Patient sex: M
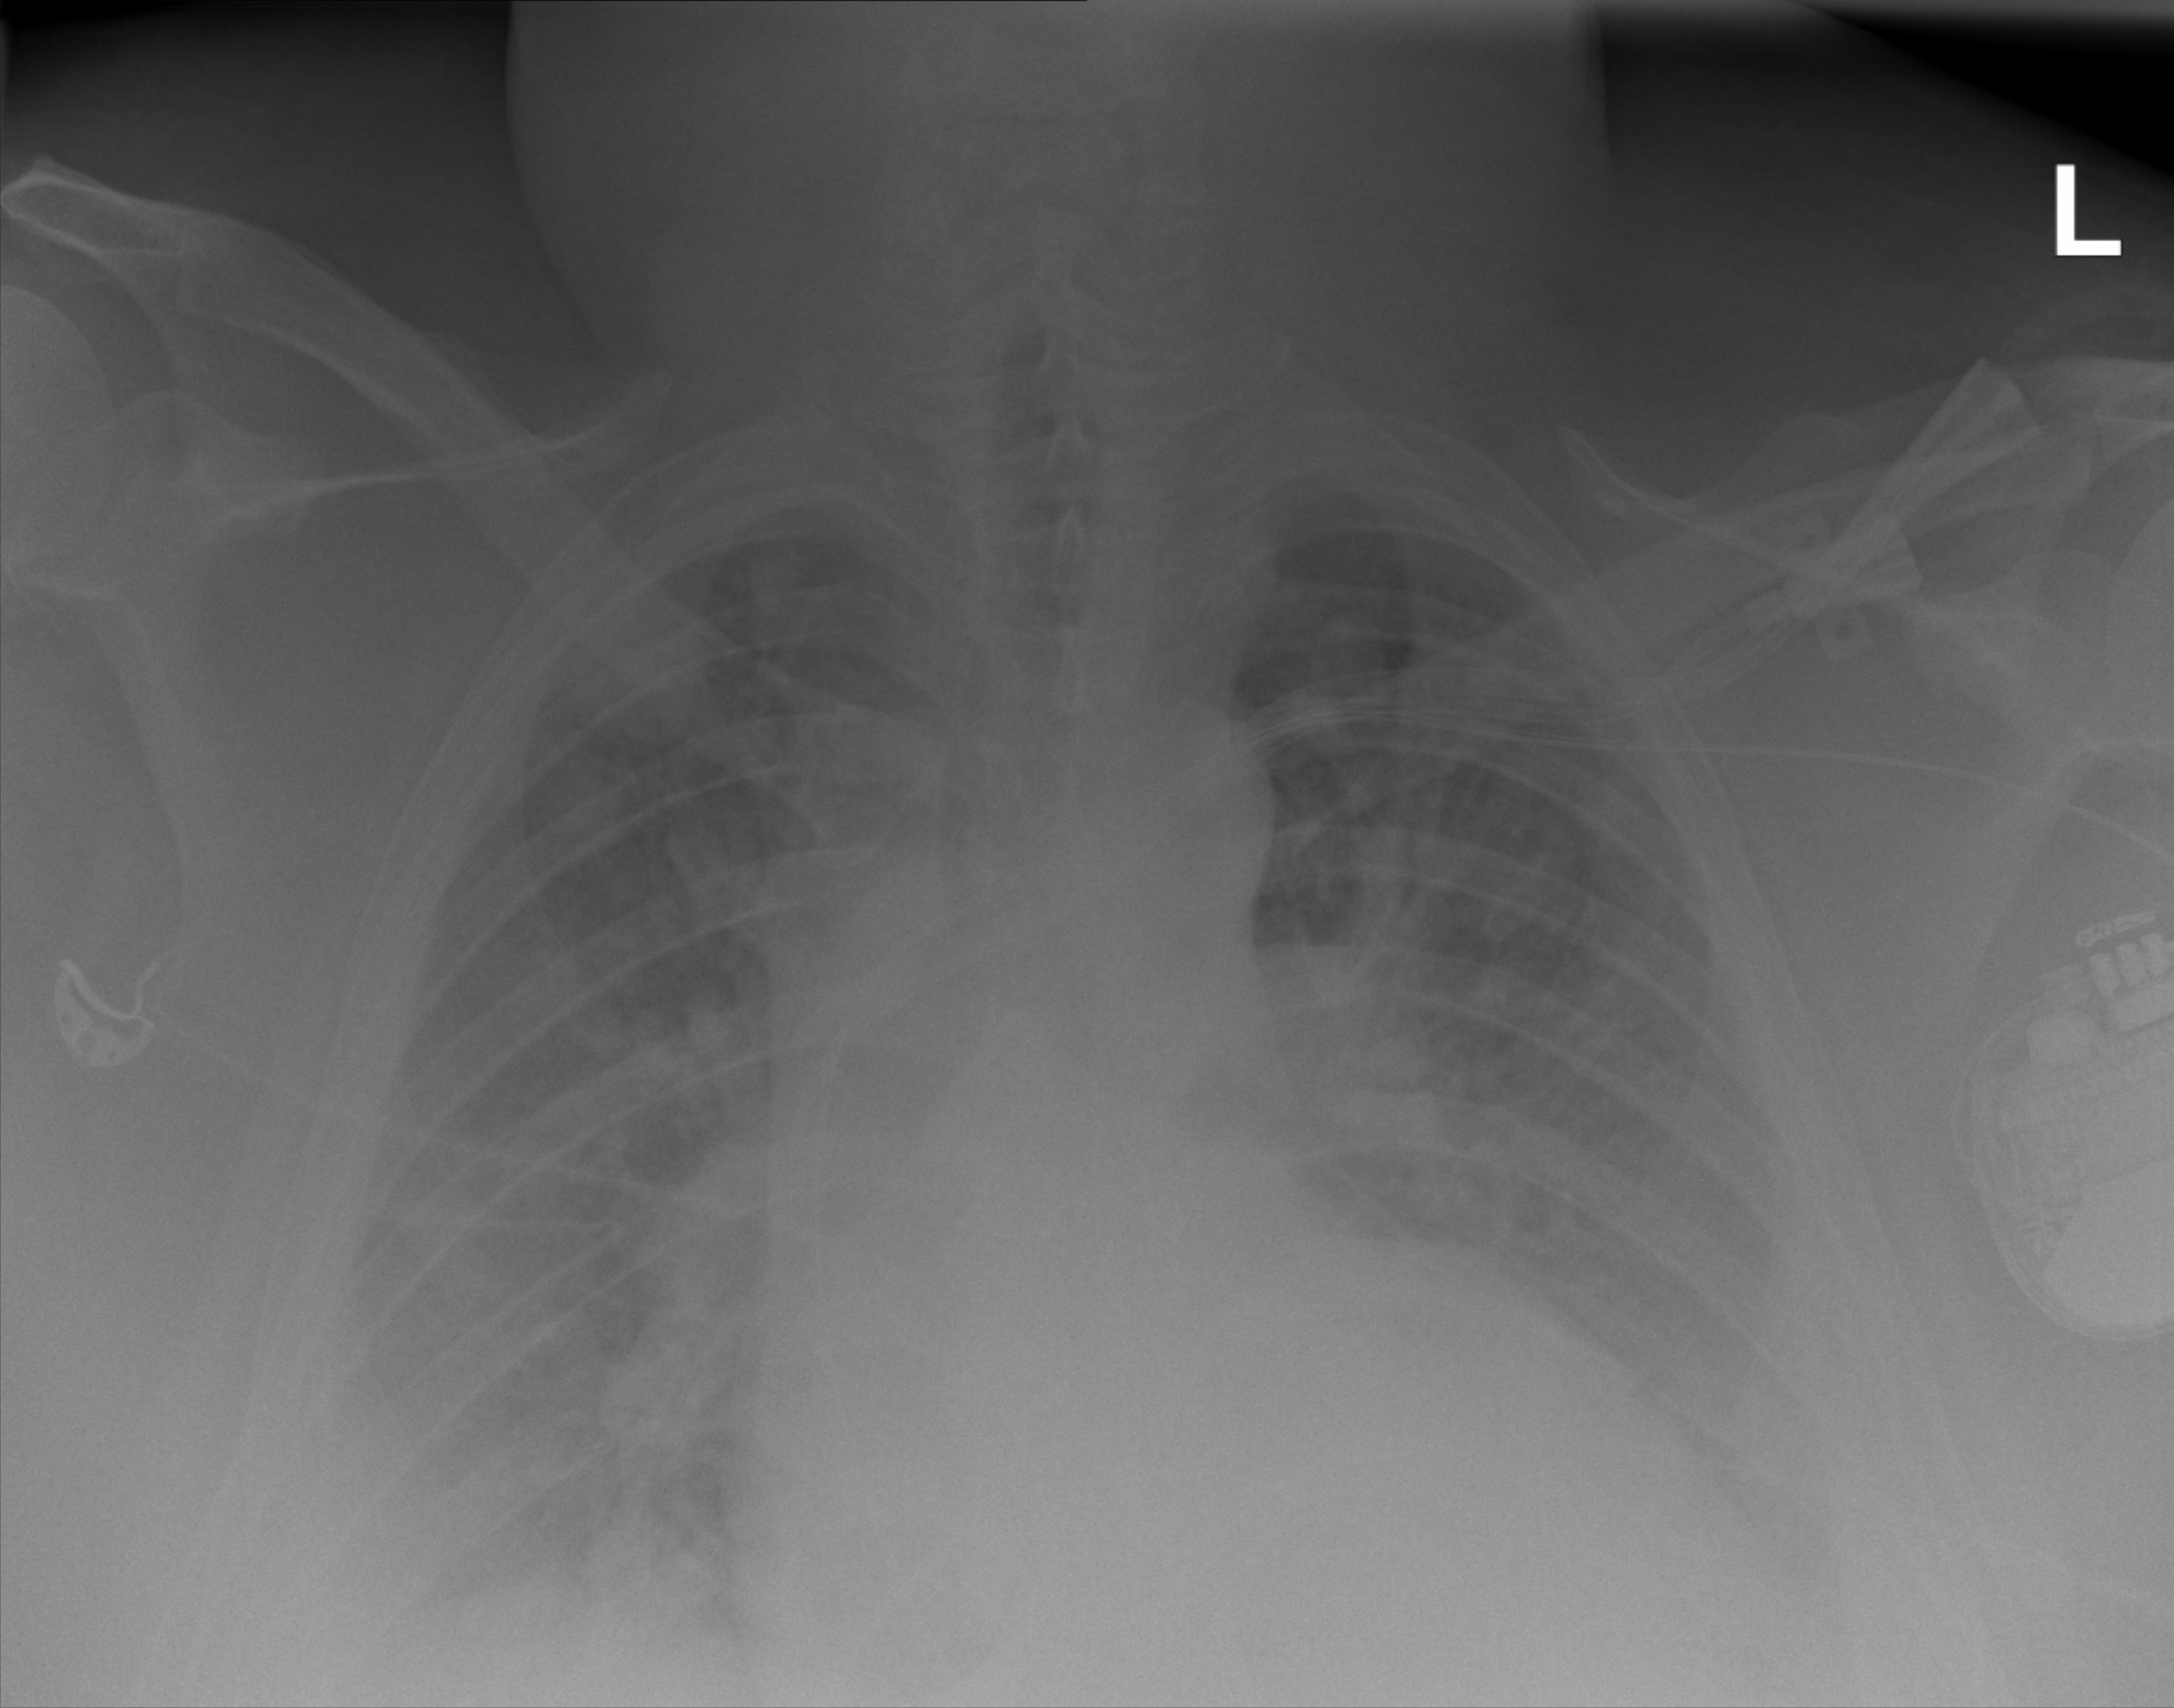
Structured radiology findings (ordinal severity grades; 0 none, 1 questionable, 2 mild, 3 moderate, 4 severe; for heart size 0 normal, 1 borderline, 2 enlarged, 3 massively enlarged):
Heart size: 2
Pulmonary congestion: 2
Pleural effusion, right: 2
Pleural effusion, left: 2
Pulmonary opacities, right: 3
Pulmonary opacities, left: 2
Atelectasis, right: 2
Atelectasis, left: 2